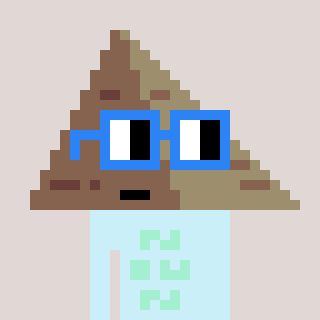
a pixel art character with square blue glasses, a pyramid-shaped head and a cold-colored body on a warm background